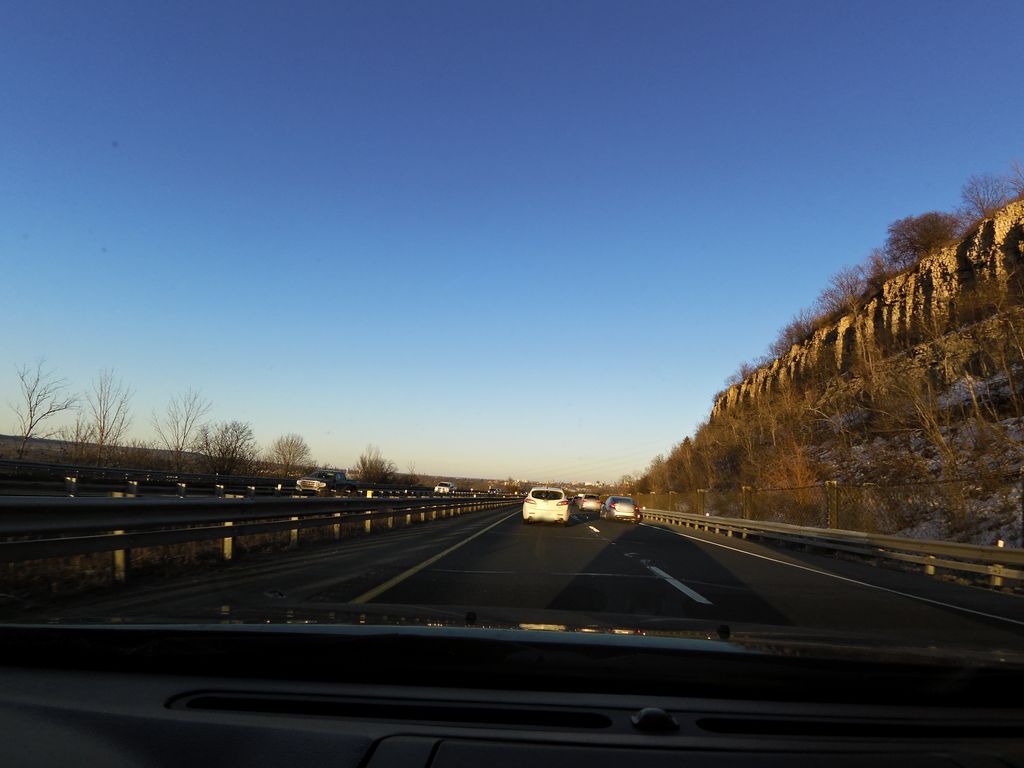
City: hamilton